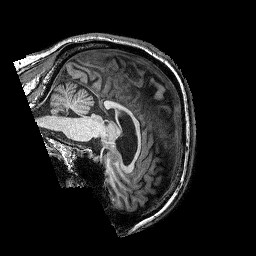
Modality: T1w
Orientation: sagittal
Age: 50
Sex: male
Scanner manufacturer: siemens
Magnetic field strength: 3 T
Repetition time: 2.25 s
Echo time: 0.00452 s